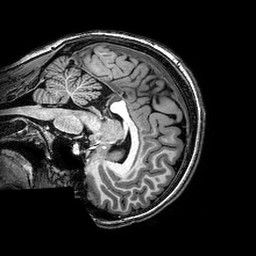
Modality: T1w
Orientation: sagittal
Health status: healthy
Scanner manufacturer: philips
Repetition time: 0.008147 s
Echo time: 0.00374 s